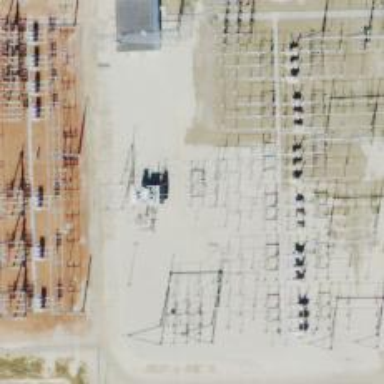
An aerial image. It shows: Switch used for power control.